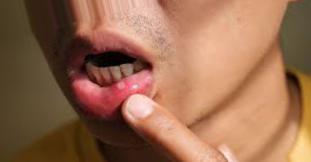
Condition: Mouth Ulcer